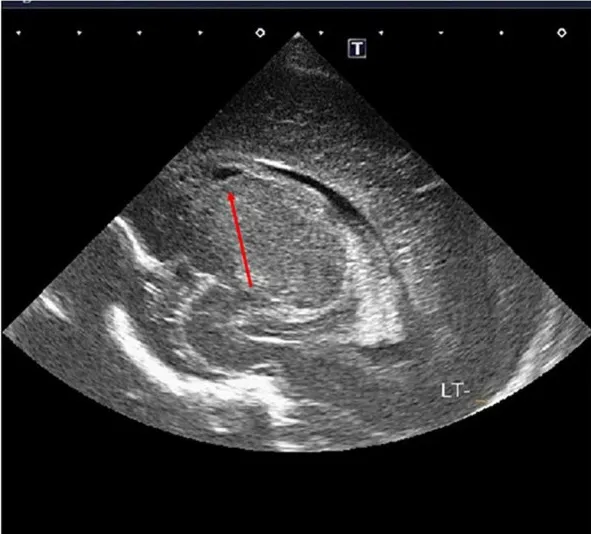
(A,B) Head ultrasound. Day 0 Red allows show bilateral cystic lesions by the anterior horn of the each ventricles.
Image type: radiology (ultrasound)